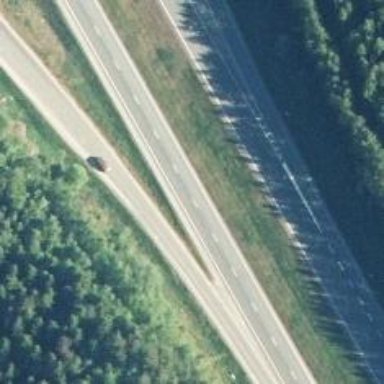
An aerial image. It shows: Asphalt motorway.